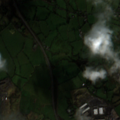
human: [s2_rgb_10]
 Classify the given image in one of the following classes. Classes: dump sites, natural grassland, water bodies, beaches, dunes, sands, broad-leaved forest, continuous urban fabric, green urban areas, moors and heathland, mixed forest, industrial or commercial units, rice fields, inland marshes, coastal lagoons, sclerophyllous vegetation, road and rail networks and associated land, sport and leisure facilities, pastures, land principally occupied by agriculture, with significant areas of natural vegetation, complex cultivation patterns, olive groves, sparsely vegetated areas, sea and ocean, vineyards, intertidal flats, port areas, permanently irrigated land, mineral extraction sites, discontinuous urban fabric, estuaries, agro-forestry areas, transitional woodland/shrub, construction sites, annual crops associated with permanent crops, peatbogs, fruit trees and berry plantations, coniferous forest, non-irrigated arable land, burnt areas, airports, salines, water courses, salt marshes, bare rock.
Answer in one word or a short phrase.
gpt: discontinuous urban fabric, industrial or commercial units, pastures